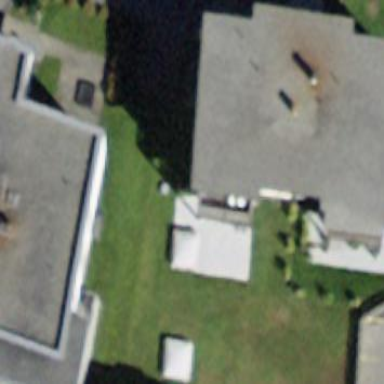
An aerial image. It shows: Building with flat roof.